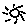
Label: sun